Interaction volume radius: 10 \u00c5
Interaction volume height: 15 \u00c5
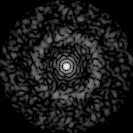
Disorder parameter: 0.8483